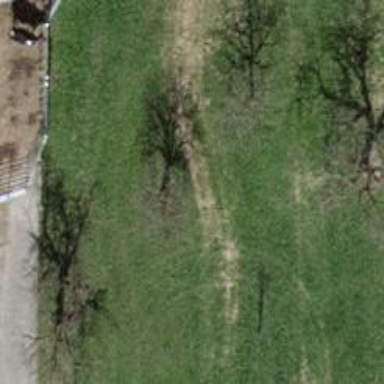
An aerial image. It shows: Row of trees in natural setting.